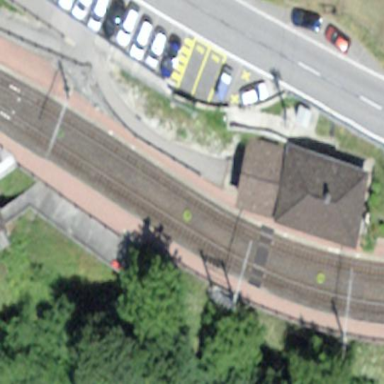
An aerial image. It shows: Platform for public transport at railway station. The surface is made of paving stones.